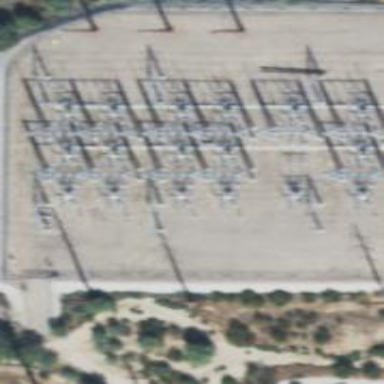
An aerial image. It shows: Switch used for power control.